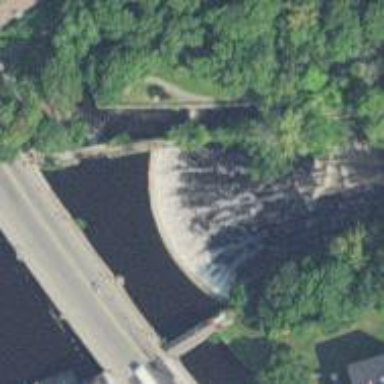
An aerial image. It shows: Weir along the waterway.